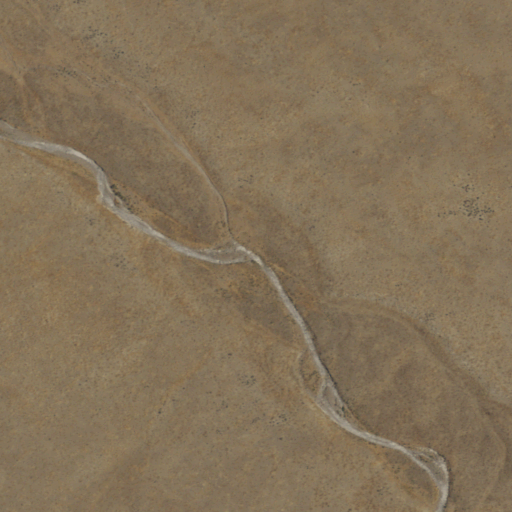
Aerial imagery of valley in Nevada named San Emidio Canyon containing only grassland